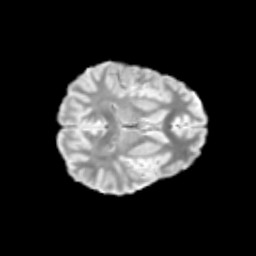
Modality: T2w
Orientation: axial
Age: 10
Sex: male
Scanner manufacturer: siemens
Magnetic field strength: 3 T
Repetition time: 3.8 s
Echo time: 0.07 s